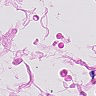
Metastatic tissue present: no